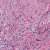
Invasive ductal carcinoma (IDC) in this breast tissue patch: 1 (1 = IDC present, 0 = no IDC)